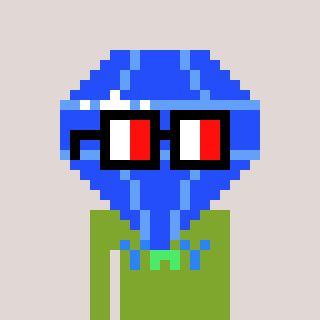
a pixel art character with square glasses with black frames and red eyes, a blue diamond-shaped head and a slimegreen-colored body on a warm background